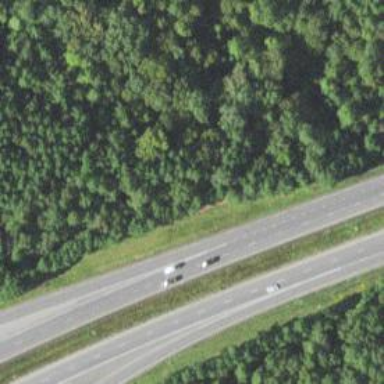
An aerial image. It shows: Motorway junction.